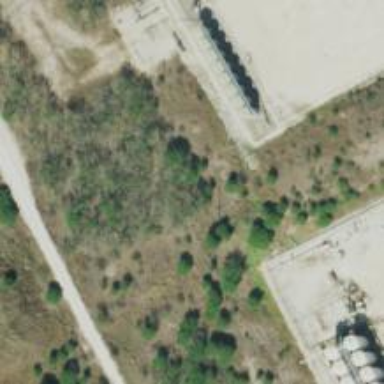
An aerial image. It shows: Storage tank that is man-made.